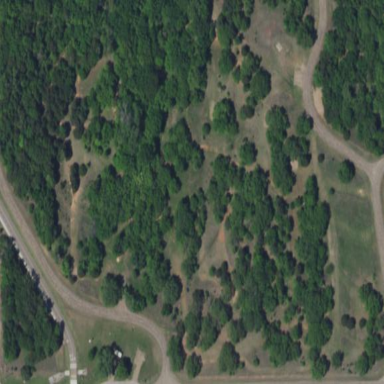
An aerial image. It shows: Disc golf pitch located on golf course.